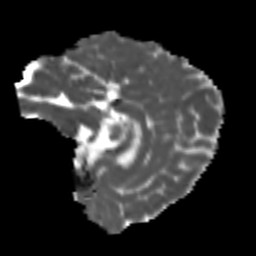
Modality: MD
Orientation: sagittal
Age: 27
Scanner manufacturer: siemens
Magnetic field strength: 3 T
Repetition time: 4.52 s
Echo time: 0.084 s